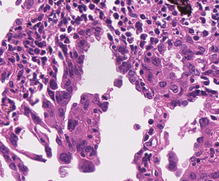
Tumor epithelial tissue: yes
Tumor-associated stroma tissue: yes
Normal tissue: no